Interaction volume radius: 5 \u00c5
Interaction volume height: 40 \u00c5
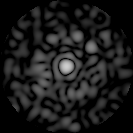
Disorder parameter: 0.8567